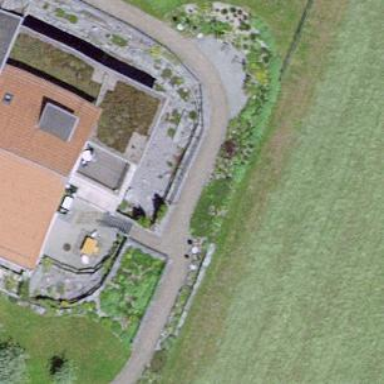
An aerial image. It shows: Flat-roofed building.